Field crop: maize
Growth stage: 2
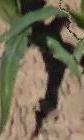
Species: maize